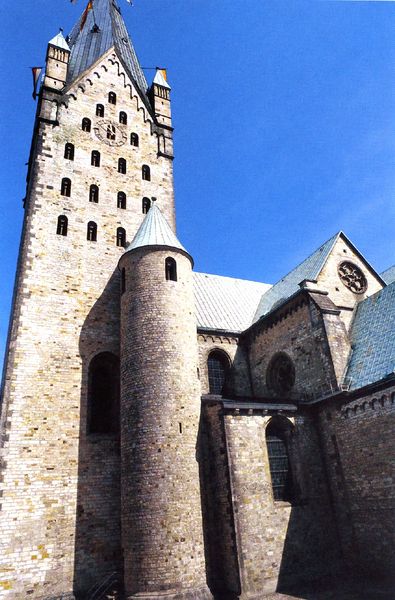
Titel: Westturm des Paderborner Doms
Standort: Paderborn (EU - D - NRW)
Schlagwörter: blau, himmel, schatten, fenster, dach, gebäude, haube, spitze, kirche, sonne, gotik, rund, turm, fassade, mauer, backstein, spitz, uhr, hoch, foto, türmchen, türme, helm, kirchenschiff, rosette, romanik, romanisch, treppenturm, spitzdach, kegeldach, ne, rheinische haube